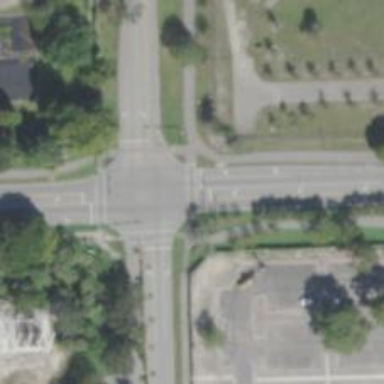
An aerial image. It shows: Footway crossing.